Question: I'm working on a Symfony project/website (beginner level) and I'm planning on using a template (this one <URL> made with HTML/CSS/JS and a lot of JQuery plugins. Now, I know how to use Twig templates and wanted to adapt that design to my website, but I'm facing a couple of problems and don't know how to do it:
- That template has a package.json file with the dependencies that the template needs to run. (Bootstrap, FontAwesome, Datatables.net, Sweetalerts, etc.) How do I install those dependencies with their exact versions on my project? Until now I've always used composer to install Symfony dependencies to my project, but can I use npm as well? Can I just copy the dependencies from the template's package.json to mine and perform npm install?- After installing those dependencies, how will my folder structure be? (My project has the basic structure of any Symfony app, following the official docs) All new plugins installed will go inside the node-modules folder?- I'm still researching how the Webencore files work, will I need to use require() to import all of the plugins that my website will need after installing them? I guess I would need to do the same for the CSS.
Here's a screenshot of my Symfony project structure and my package.json file after installing Webencore.:

I'm sorry if the question doesn't make a lot of sense or if I'm asking for too much. Or maybe my idea/plan is wrong.
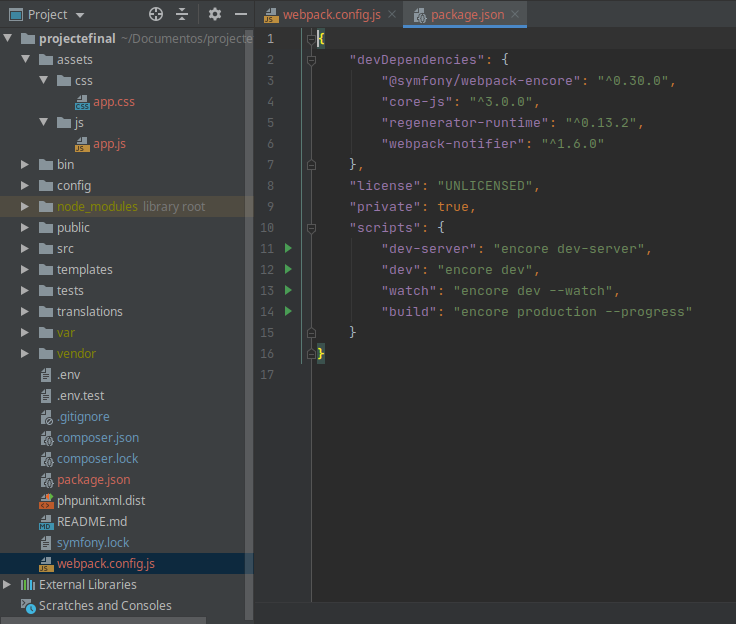
Answer: I'm not an expert as well but i will try to help you.
Composer works for Symfony bundles (composer.json) but here you should use yarn or npm to install your packages (package.json).
First install Yarn :
<URL>
and i think just "yarn" in your line command should work to install it after.
Also install Webpack encore if it's not done yet:
<URL>
Then install your package by doing: yarn add admin-lte@^3.0
All the necessary files will be downloaded into the node modules and will live here.
Do the same for bootstrap, sweet alert and all the packages you need (search for the package name on google).
In your App.js you can do something like this to use a package (new javascript version):
'''
import $ from 'jquery';
import 'bootstrap';
import 'bootstrap-datepicker';
'''
and do the same for every package you need in your App.js
import is for new javascript version, and require for the old one.
I hope it helps a bit :)